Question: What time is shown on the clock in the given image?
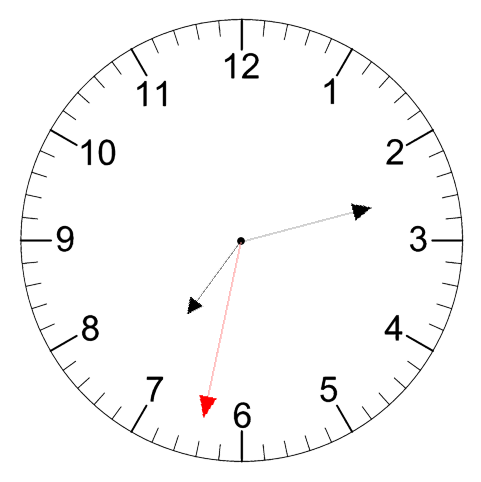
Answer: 07:12:32